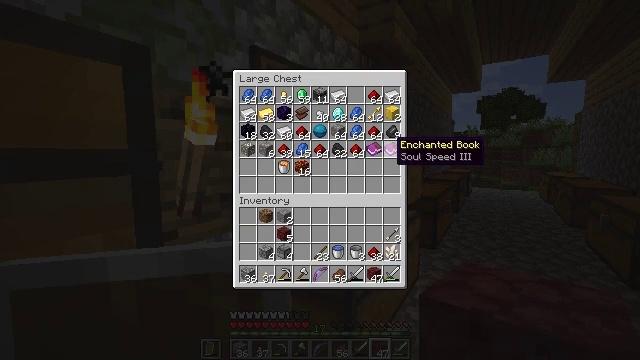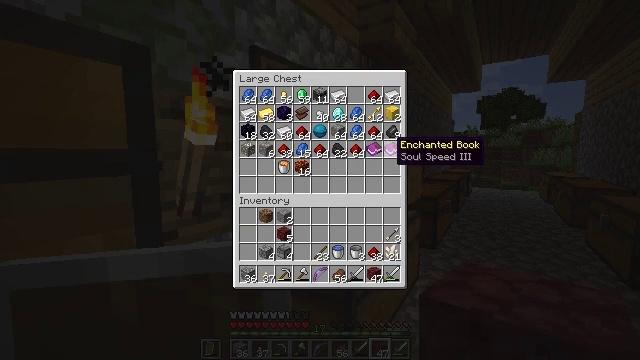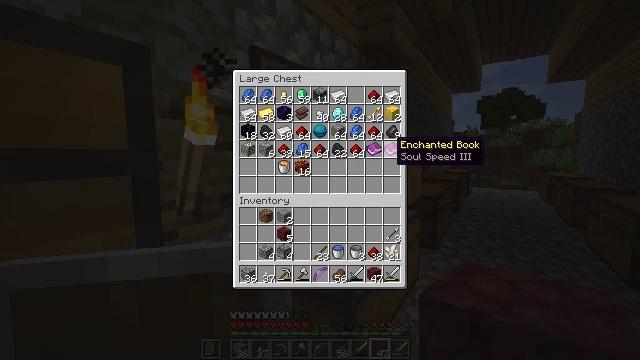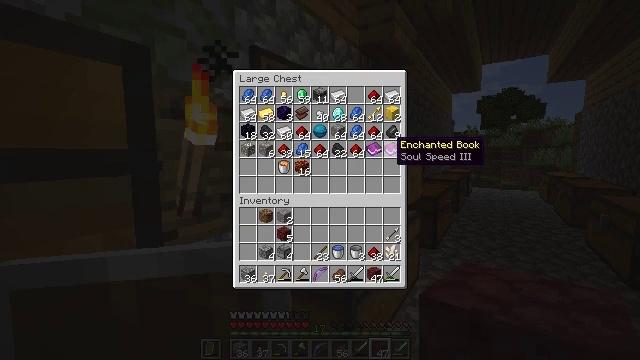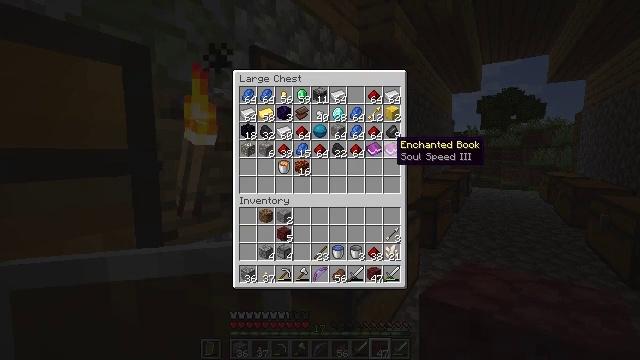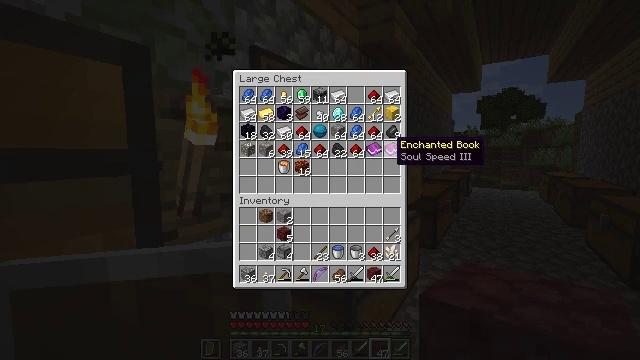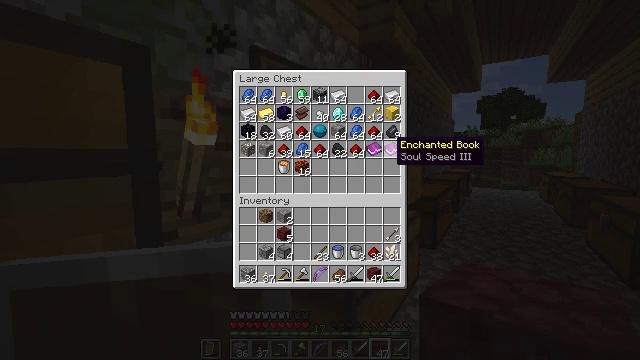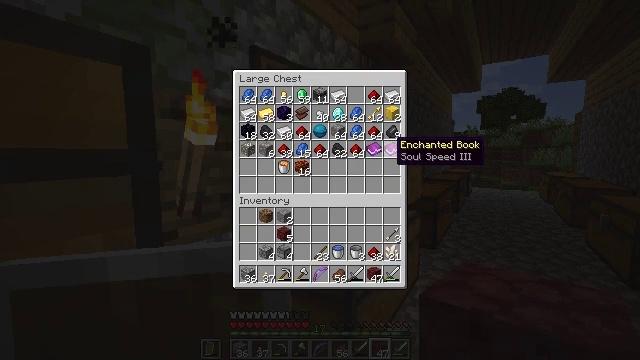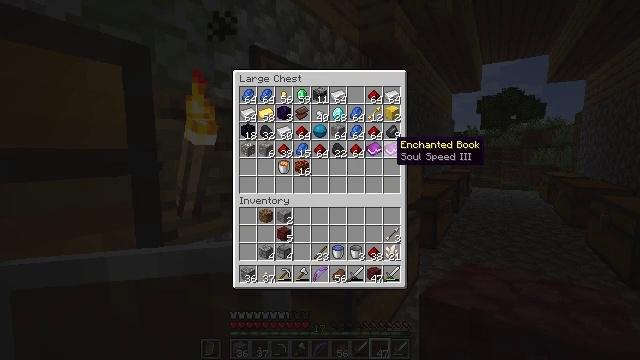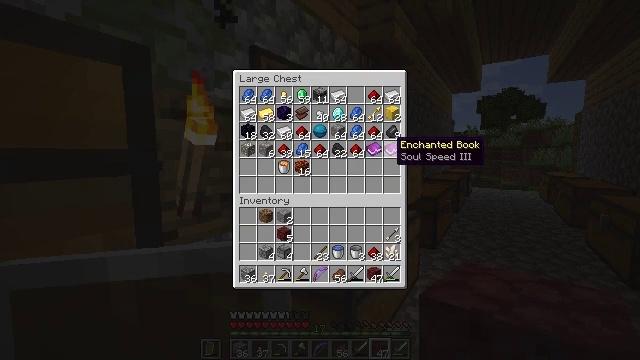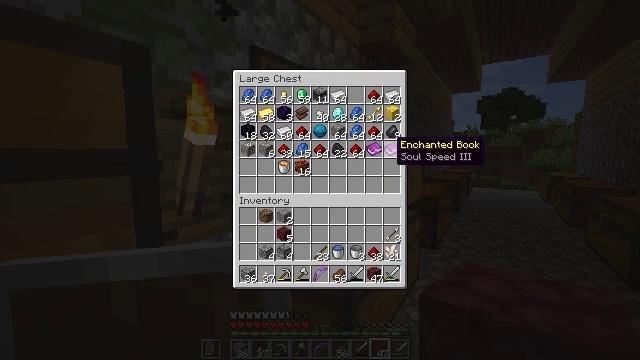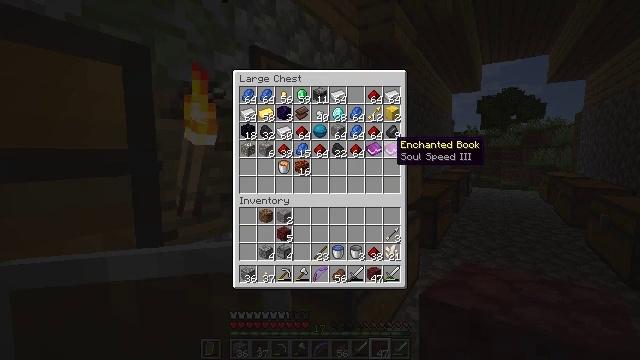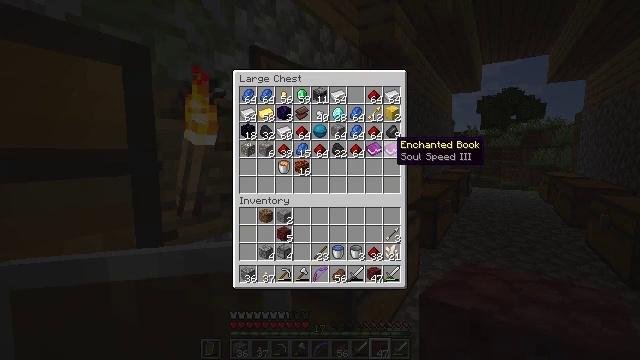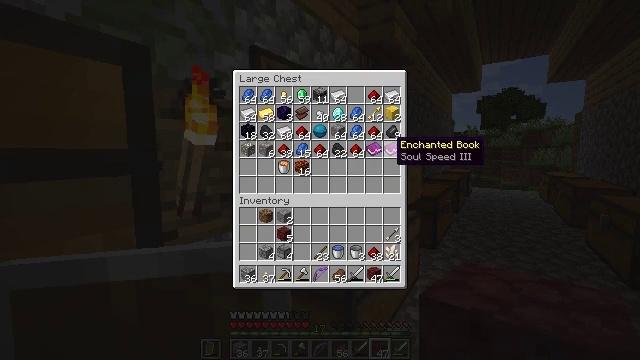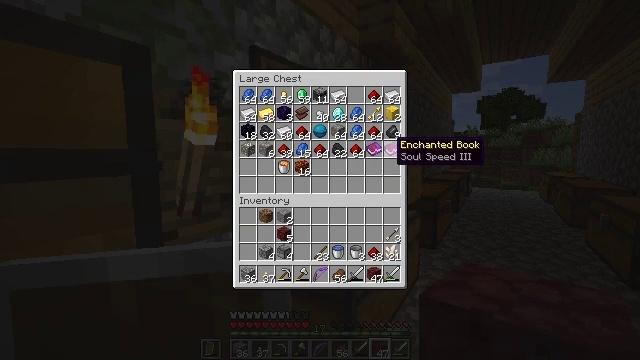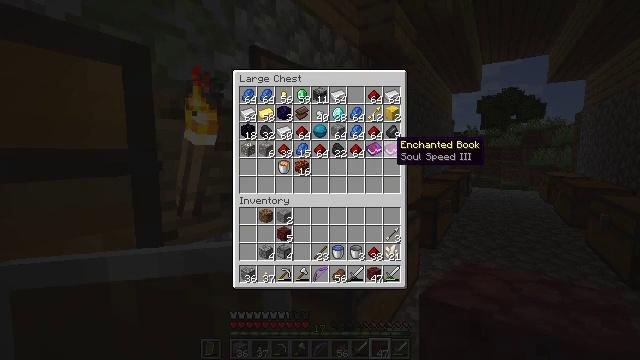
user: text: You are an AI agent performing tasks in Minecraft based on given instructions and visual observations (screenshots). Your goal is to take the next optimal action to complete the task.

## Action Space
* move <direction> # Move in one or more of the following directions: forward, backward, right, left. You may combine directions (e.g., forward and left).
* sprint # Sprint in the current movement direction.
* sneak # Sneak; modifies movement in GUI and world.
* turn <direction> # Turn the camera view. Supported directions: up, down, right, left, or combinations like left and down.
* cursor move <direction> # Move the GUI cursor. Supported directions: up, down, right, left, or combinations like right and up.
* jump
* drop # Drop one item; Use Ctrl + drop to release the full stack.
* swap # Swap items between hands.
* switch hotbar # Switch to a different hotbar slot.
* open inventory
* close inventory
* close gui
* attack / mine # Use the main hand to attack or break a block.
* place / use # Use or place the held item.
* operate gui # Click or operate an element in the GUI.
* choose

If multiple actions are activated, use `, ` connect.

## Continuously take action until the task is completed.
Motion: motion action
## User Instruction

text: Open the crafting table to create a stone button.
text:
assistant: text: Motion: no_op
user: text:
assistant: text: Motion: no_op
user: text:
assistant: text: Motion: no_op
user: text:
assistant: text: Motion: no_op
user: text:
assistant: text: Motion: no_op
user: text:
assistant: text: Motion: no_op
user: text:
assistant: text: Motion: no_op
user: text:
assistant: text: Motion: no_op
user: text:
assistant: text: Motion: no_op
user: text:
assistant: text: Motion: no_op
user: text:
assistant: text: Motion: no_op
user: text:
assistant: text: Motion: no_op
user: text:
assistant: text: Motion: no_op
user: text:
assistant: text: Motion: no_op
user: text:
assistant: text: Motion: no_op
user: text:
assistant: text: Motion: no_op
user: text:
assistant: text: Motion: no_op
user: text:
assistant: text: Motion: no_op
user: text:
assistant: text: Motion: no_op
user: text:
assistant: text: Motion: no_op
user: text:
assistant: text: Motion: no_op
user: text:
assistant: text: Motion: no_op
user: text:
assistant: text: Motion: no_op
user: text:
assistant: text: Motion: no_op
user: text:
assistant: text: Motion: no_op
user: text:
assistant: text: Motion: no_op
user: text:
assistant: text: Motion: no_op
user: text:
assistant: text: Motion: no_op
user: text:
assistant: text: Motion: no_op
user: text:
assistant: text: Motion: no_op